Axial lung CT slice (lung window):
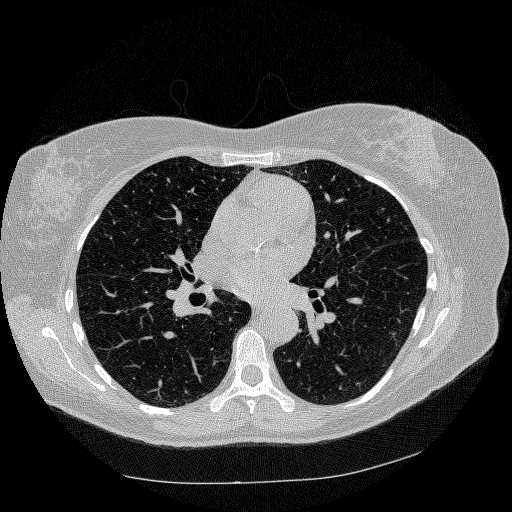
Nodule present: no